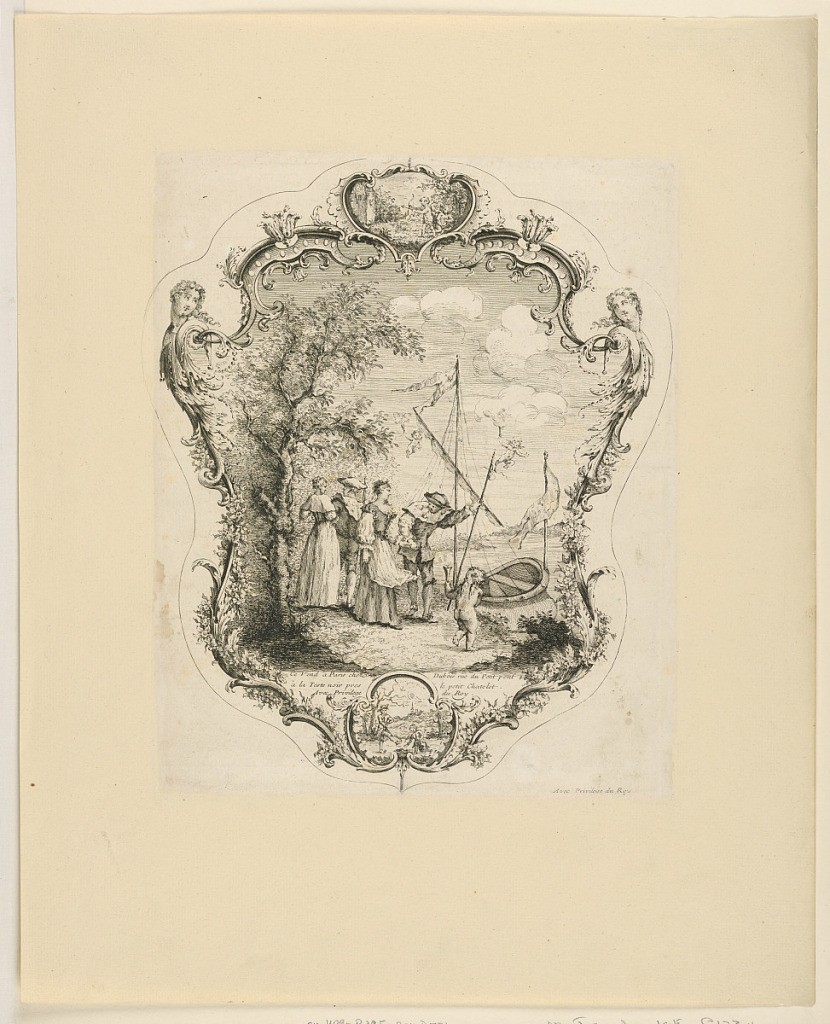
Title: Design for Fan, from "Écrans à Main"
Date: ca. 1725
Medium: Etching on paper
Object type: Print
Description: Escutcheon: The embarcation for Cythera. Two couples and two puttos with torches, near a boat. Children at a bow contest are shown on top, persons resembling skaters, at the bottom.